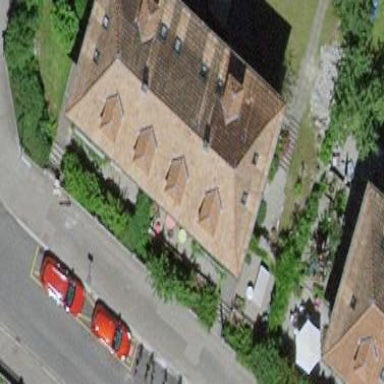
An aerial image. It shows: Semidetached house with hipped roof covered in maroon roof tiles.